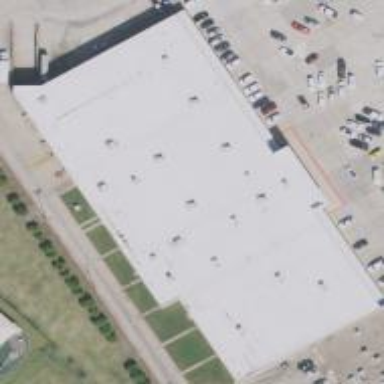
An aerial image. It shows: Retail building.